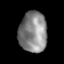
Tissue: lung
Cell type: Endothelial cells
Senescence score: 0.1802
Nuclear area (px): 1111
Mean DAPI intensity: 134.918